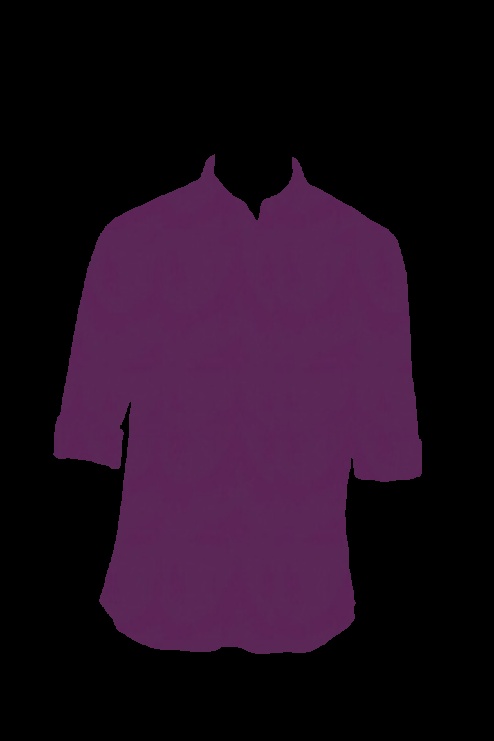
purple slim fit button up tee